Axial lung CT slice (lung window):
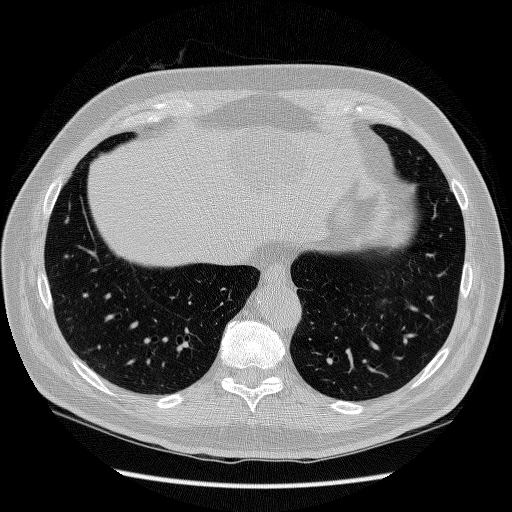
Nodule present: no